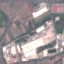
Land use / land cover class: Industrial